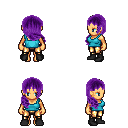
a pixel art fantasy rpg character, female body template, human, tanned skin, teal pirate shirt, gold greaves, purple right-swept hairstyle, black shoes, four views (front, back, left, right), 2x2 character sprite sheet, small pixel art, hard edges, no anti-aliasing